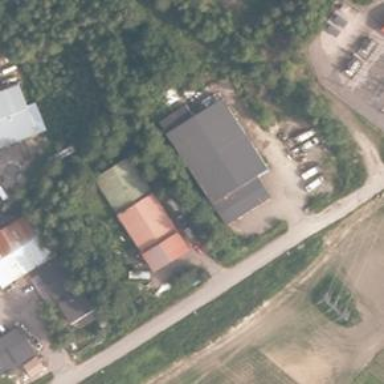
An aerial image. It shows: Commercial building.